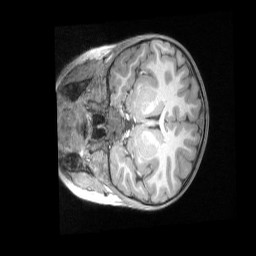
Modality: T1w
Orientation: coronal
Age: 5
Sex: female
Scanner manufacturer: siemens
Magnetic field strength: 3 T
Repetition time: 2.53 s
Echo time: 0.00164 s